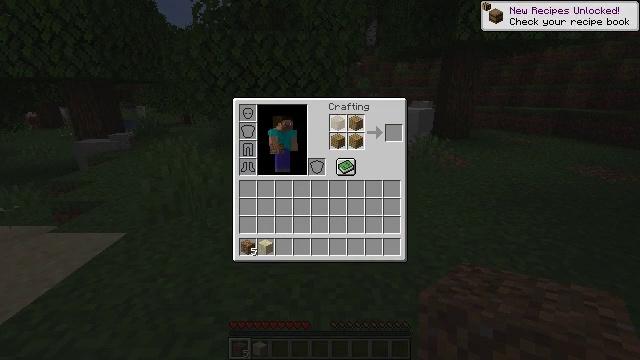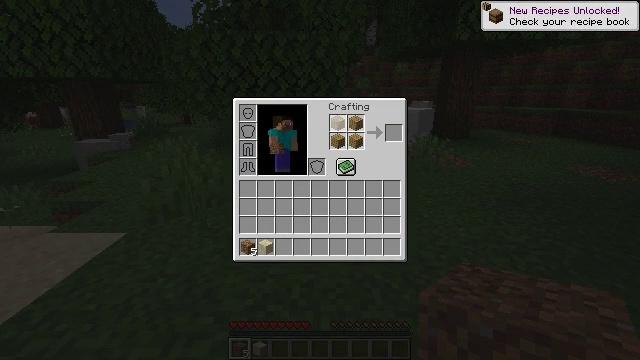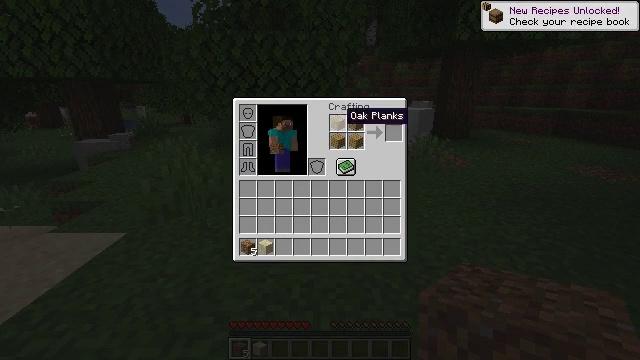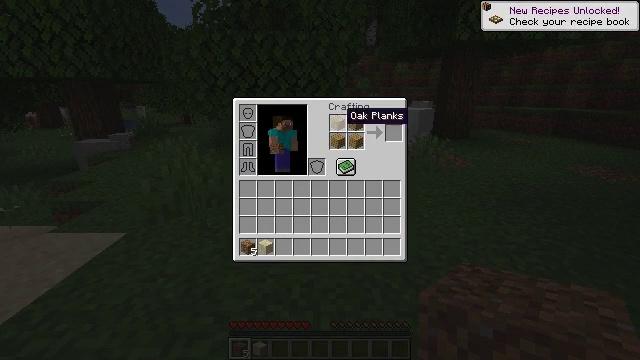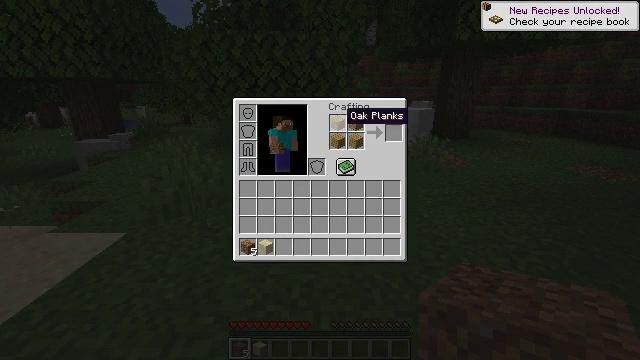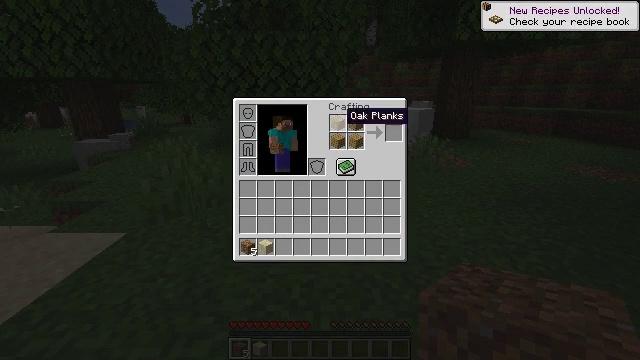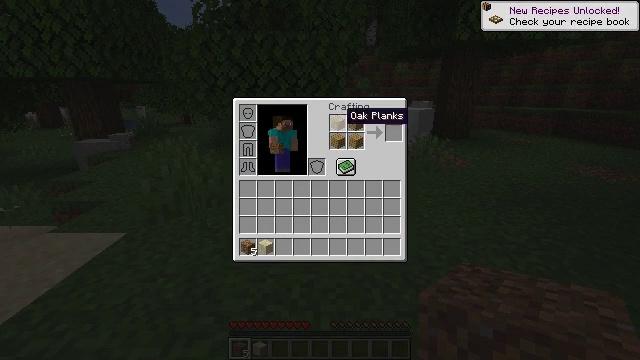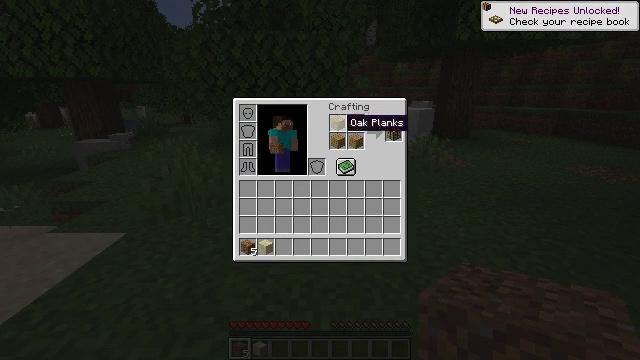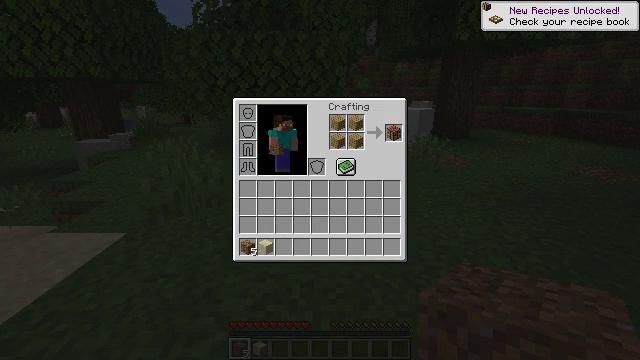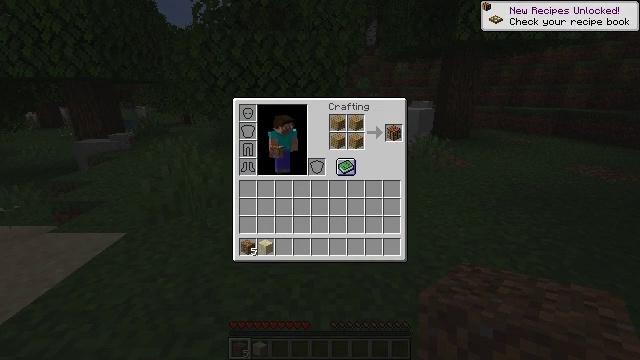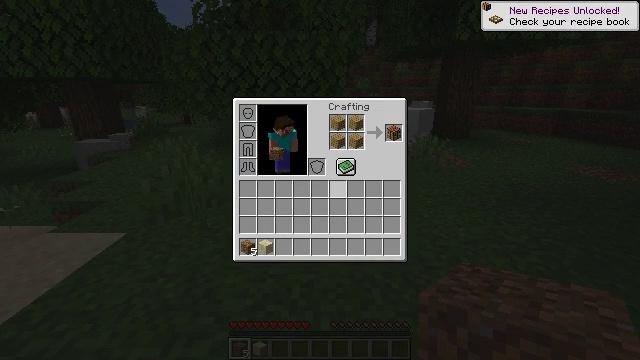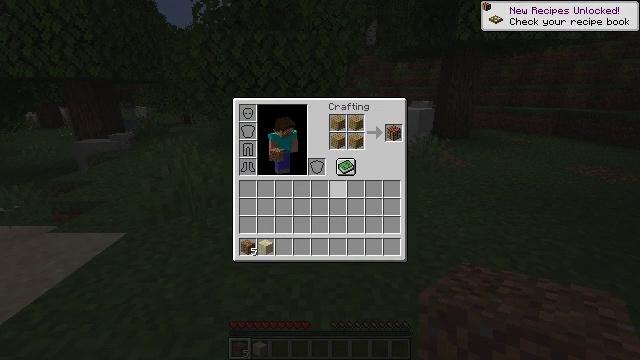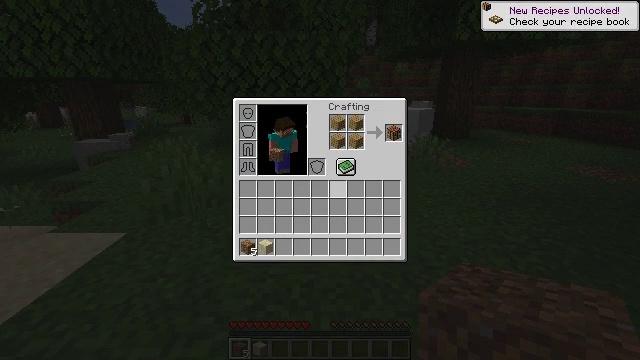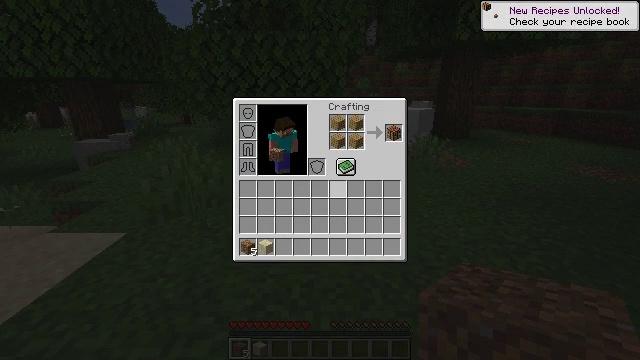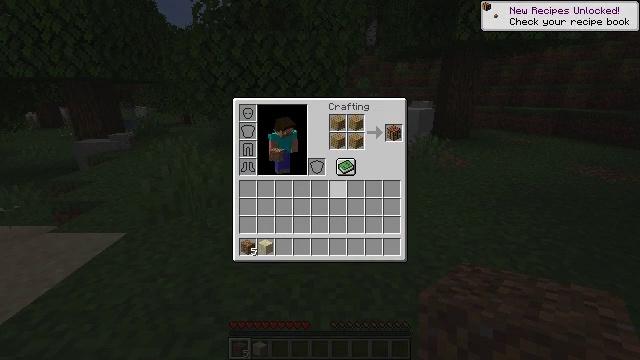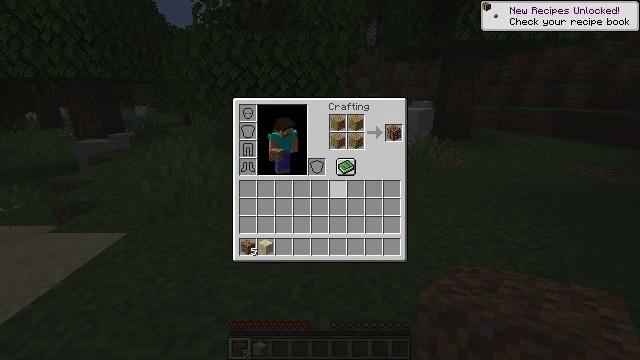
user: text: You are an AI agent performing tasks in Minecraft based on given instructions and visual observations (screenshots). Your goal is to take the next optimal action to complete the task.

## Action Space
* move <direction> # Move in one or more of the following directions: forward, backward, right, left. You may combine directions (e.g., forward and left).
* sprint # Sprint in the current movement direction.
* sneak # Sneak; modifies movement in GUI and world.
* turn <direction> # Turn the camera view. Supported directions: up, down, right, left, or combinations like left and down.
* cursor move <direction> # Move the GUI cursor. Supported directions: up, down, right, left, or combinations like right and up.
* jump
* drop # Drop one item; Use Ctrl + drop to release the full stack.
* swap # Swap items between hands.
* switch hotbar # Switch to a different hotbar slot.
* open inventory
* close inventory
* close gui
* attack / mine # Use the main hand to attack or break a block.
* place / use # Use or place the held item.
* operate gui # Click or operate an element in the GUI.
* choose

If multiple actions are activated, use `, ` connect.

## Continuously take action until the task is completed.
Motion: motion action
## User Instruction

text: Craft a crafting table.
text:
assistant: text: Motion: use / place
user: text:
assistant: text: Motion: no_op
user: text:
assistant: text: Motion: no_op
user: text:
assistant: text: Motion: no_op
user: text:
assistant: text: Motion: no_op
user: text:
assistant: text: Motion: no_op
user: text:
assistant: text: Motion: no_op
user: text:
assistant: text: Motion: turn down
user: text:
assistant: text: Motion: turn down
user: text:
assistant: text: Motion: turn down
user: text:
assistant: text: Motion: no_op
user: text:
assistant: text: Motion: no_op
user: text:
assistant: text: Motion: no_op
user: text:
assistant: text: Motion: no_op
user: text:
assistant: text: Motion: no_op
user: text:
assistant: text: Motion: no_op
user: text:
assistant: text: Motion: no_op
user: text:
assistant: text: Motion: no_op
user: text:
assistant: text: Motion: no_op
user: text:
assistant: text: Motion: no_op
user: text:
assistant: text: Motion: no_op
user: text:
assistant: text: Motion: no_op
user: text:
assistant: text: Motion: no_op
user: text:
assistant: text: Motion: no_op
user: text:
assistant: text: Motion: turn right and up
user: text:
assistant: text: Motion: no_op
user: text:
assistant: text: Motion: no_op
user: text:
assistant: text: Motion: no_op
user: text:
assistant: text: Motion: no_op
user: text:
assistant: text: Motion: no_op